Field crop: maize
Growth stage: 2
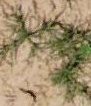
Species: salsola